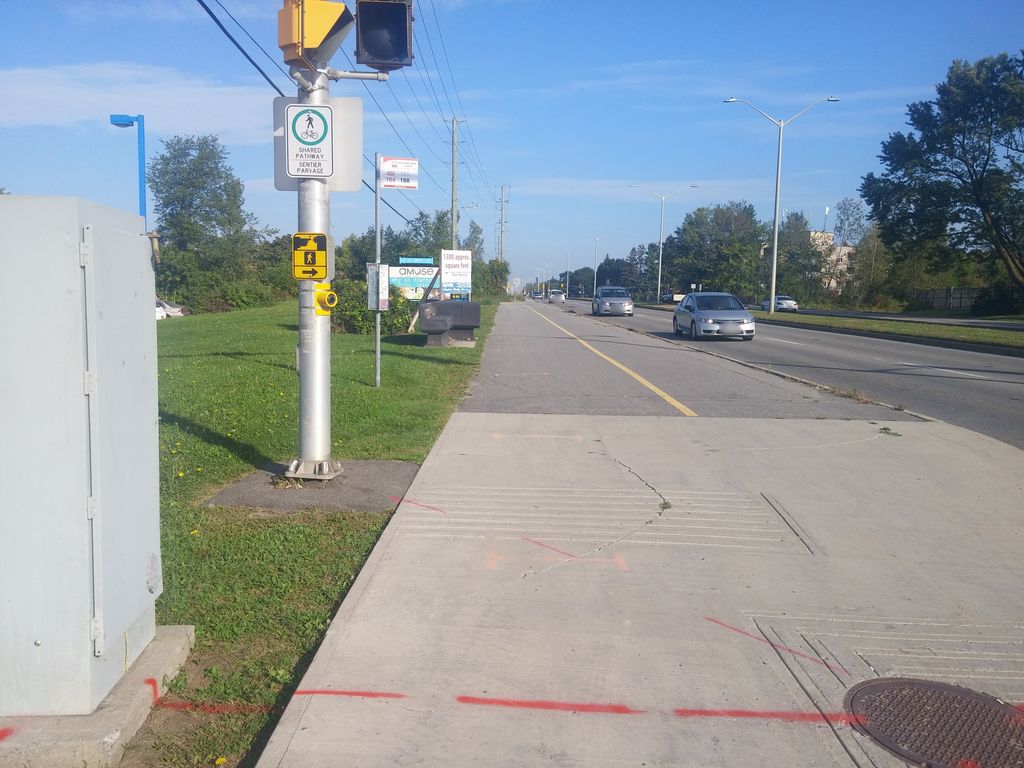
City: ottawa-gatineau